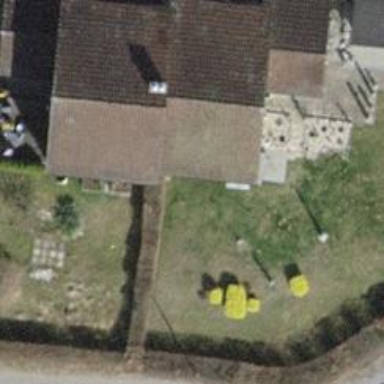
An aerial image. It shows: Terrace building.